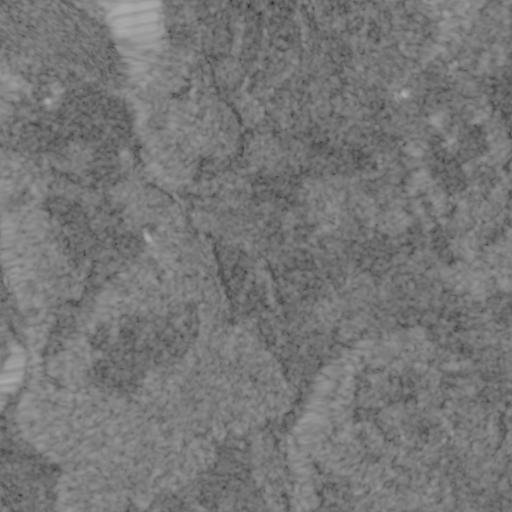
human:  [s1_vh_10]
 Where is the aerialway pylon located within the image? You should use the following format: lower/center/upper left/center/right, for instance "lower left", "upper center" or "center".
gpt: The aerialway pylon is located in the upper right of the image.
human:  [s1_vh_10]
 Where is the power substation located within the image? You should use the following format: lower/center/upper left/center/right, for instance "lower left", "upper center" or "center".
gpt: The power substation is located in the center right of the image.
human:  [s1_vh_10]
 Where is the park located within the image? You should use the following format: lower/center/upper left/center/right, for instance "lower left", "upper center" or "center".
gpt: There is no park in the image.

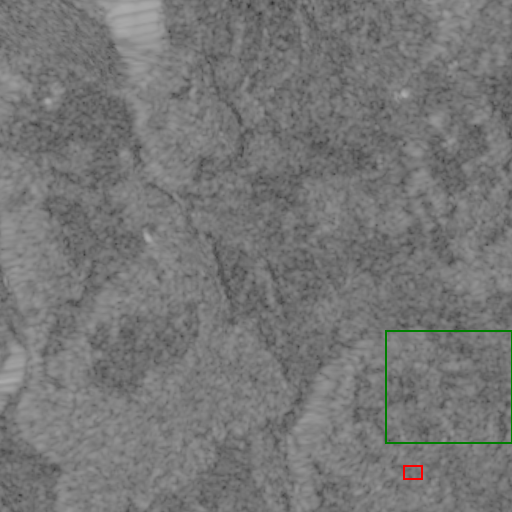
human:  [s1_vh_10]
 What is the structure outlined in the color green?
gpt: The structure outlined in green is a crop field.
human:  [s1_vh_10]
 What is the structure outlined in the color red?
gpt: The structure outlined in red is a park.
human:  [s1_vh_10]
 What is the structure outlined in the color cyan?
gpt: There is no cyan outline.